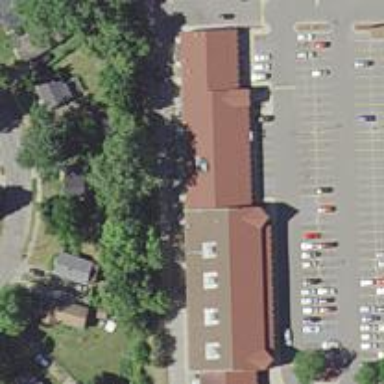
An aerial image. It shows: Supermarket.